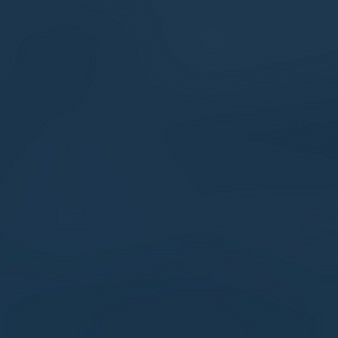
Label: other